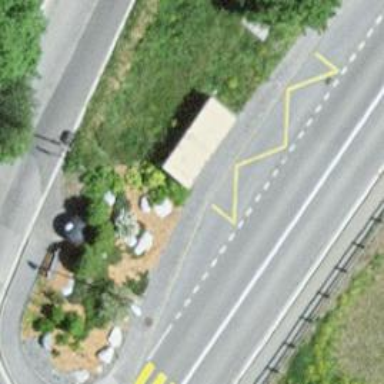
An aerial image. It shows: Bus stop with shelter. It is platform for public transport.